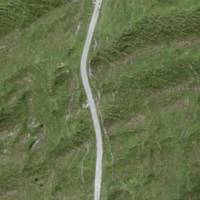
EUNIS habitat code: 31
Species observed at this site:
Vaccinium myrtillus
Geum montanum